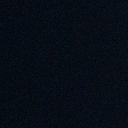
Screen state: off